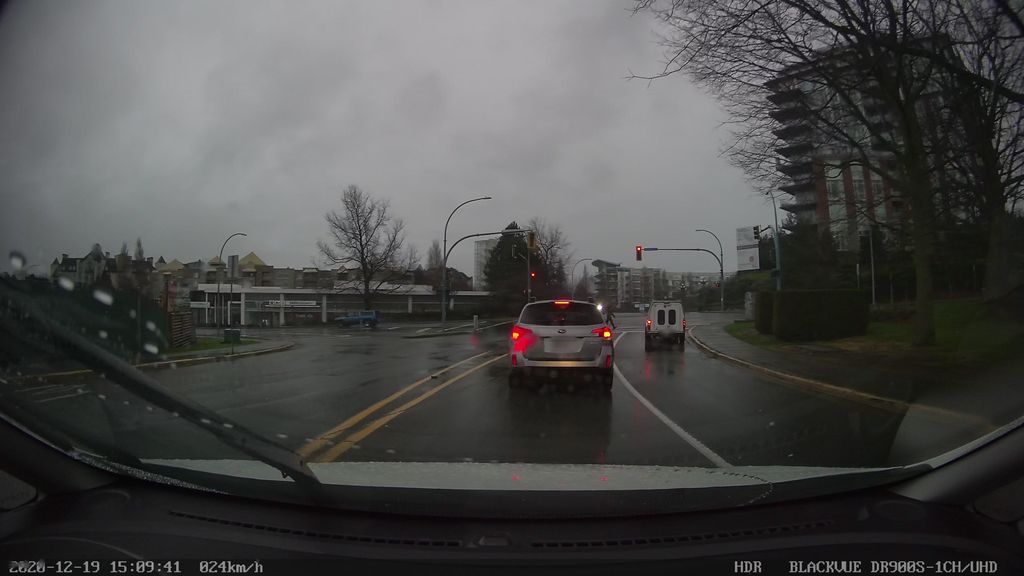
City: victoria